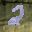
Label: 2